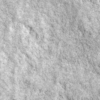
Label: not_dusty